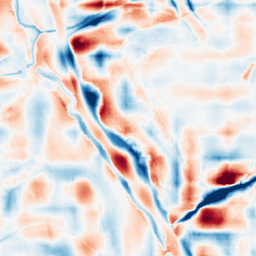
Category: wavelet
Decomposition family: wavelet_reverse_biorthogonal
Decomposition parameters: wavelet: rbio5.5
level: 5
Upsampling method: lanczos
Upsampling parameters: scale: 4
Upsampling scale: 4